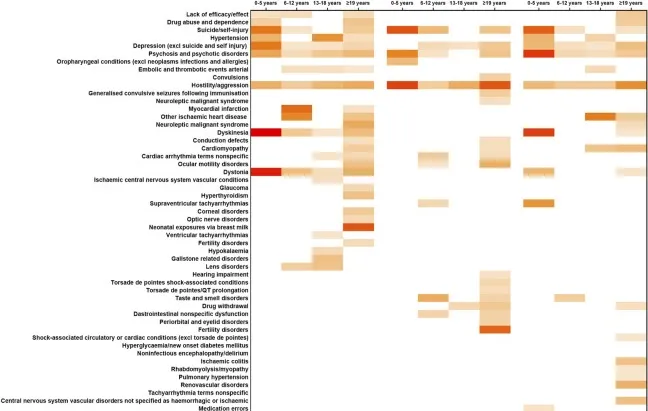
Positive signal distribution for methylphenidate, atomoxetine, and amphetamine using standardized MedDRA queries. Abbreviations: excl, excluding; MedDRA, Medical Dictionary for Regulatory Activiti; PRR, Proportional Reporting Ratio.
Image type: chart (chart)